Aerial crown-view tile of a tropical tree (Barro Colorado Island, Panama), acquired 20250715:
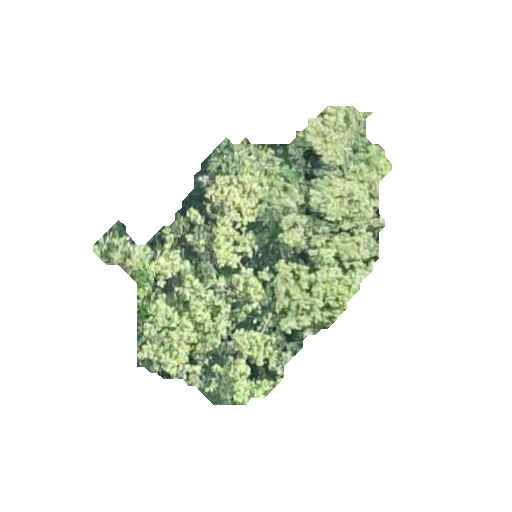
Species: Luehea seemannii
GBIF accepted scientific name: Luehea seemannii
Crown area: 75.64 m²